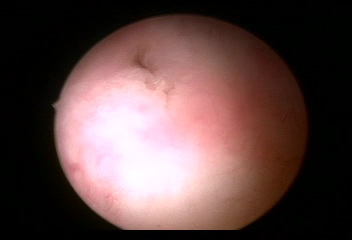
Modality: WLC
Class: Anatomical landmarks
Subclass: UreteralOrifice
Bladder cancer association: No
Annotated structures: Left ureteral orifice